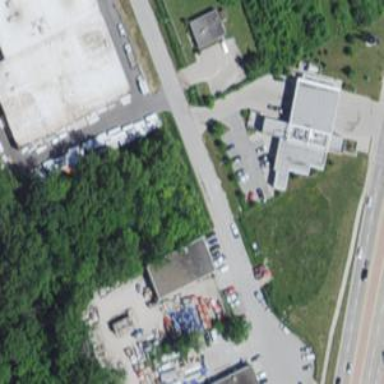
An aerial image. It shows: Commercial area.